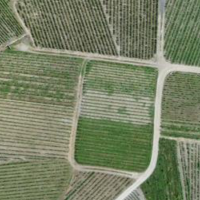
EUNIS habitat code: 24
Species observed at this site:
Mylabris variabilis